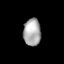
Tissue: lung
Cell type: Others
Senescence score: 0.2317
Nuclear area (px): 470
Mean DAPI intensity: 168.138